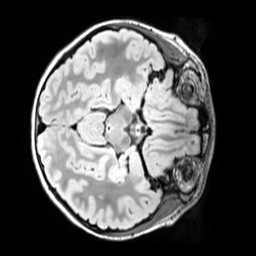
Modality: FLAIR
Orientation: axial
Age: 12
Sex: female
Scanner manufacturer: siemens
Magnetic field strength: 3 T
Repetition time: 5 s
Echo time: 0.388 s